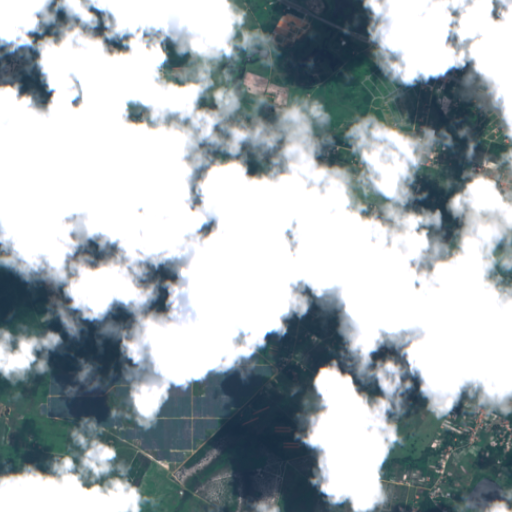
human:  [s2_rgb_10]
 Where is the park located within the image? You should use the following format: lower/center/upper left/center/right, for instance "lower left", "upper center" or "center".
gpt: The park is located in the upper right of the image.
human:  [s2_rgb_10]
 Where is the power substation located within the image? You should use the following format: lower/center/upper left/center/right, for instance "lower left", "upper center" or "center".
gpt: The power substation is located in the center of the image.
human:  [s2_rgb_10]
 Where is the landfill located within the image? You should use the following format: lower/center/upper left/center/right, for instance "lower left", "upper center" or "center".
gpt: There is no landfill in the image.